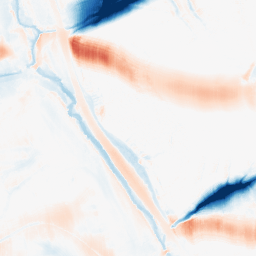
Category: morphological
Decomposition family: morphological_ellipse
Decomposition parameters: operation: average
width: 50
height: 20
Upsampling method: lanczos
Upsampling parameters: scale: 8
Upsampling scale: 8